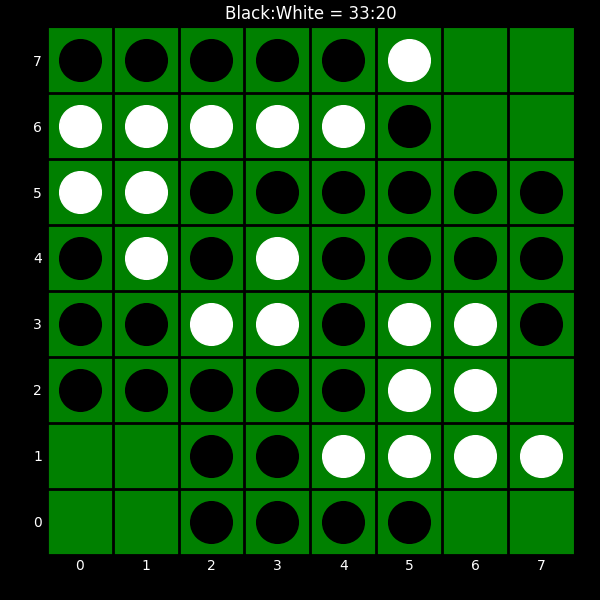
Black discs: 33
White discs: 20